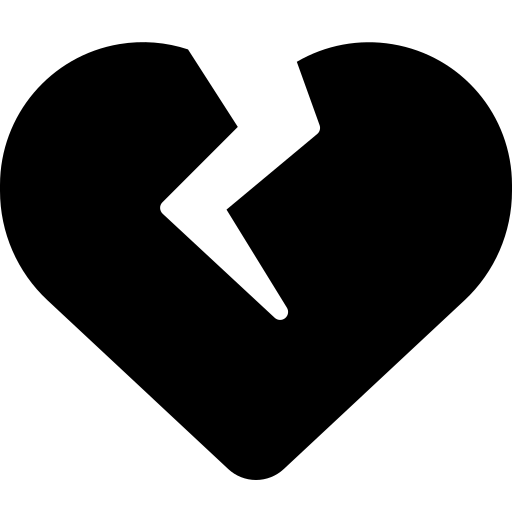
Tags: icon, FontAwesome, fa-icon, solid, heart, crack